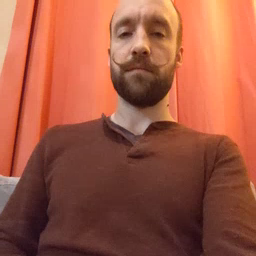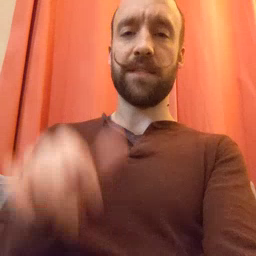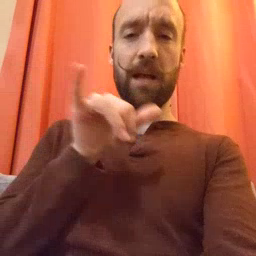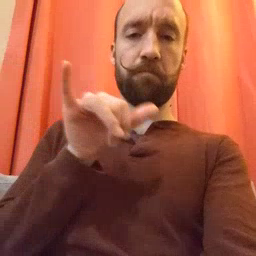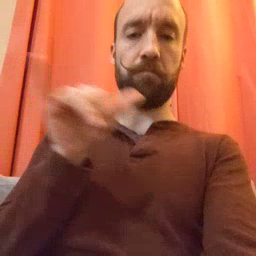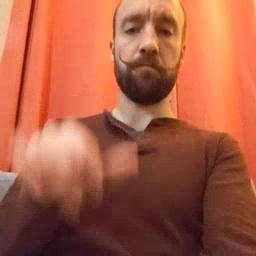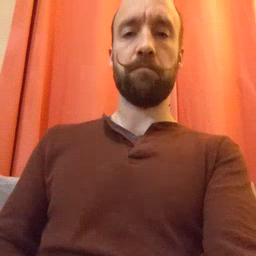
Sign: same